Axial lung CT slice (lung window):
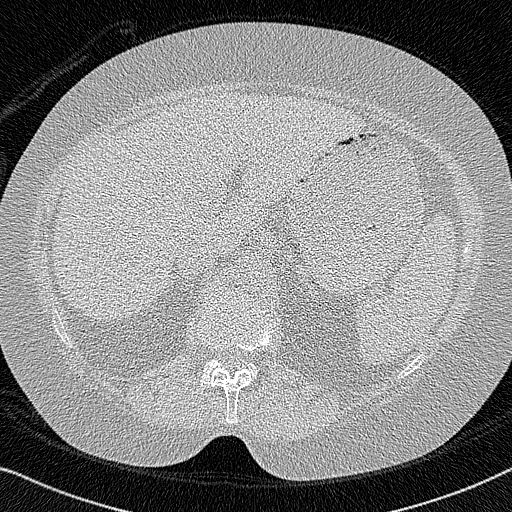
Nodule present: no